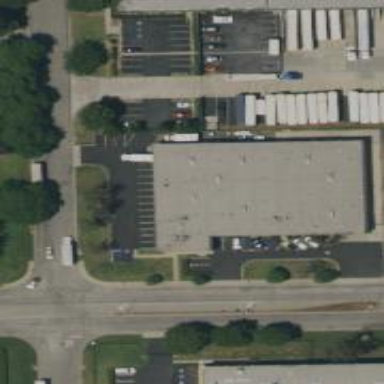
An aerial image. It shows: Warehouse building.